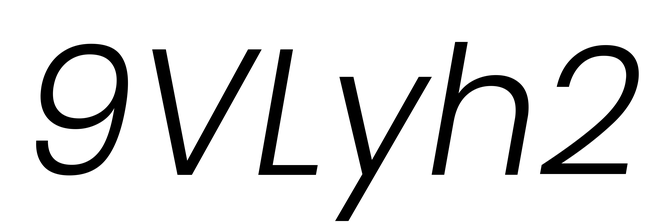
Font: Poppins-LightItalic